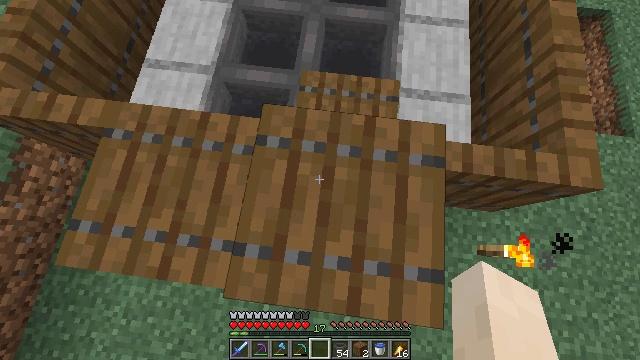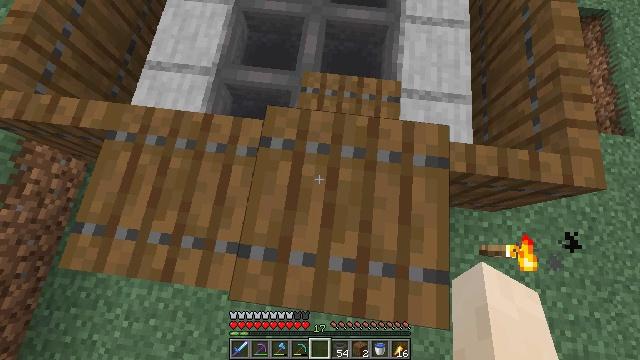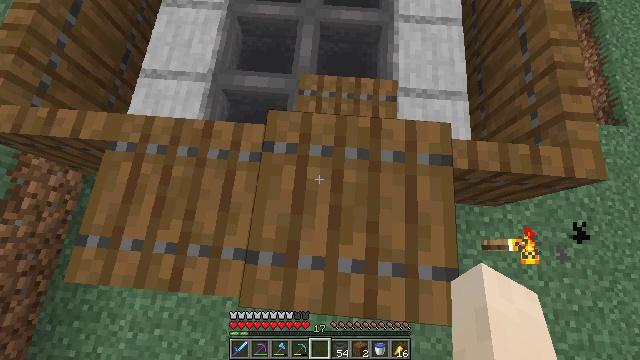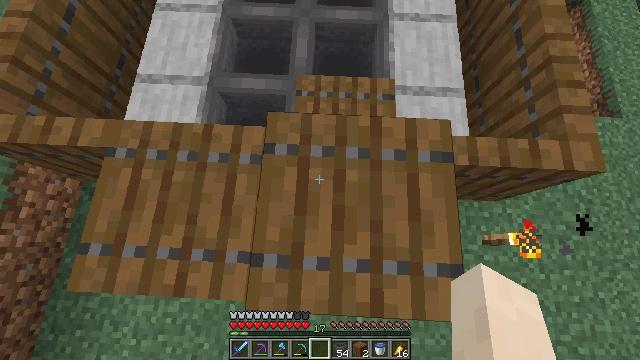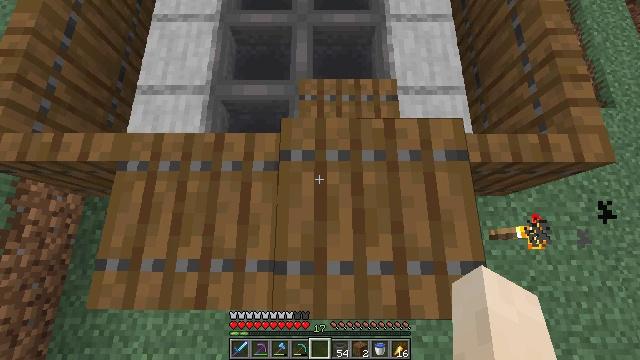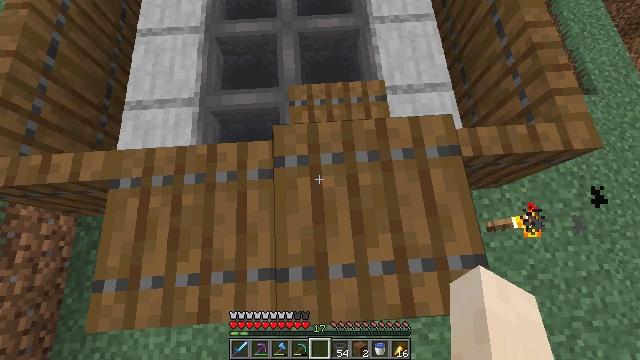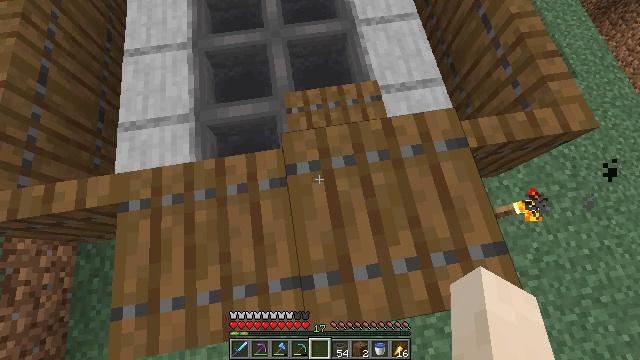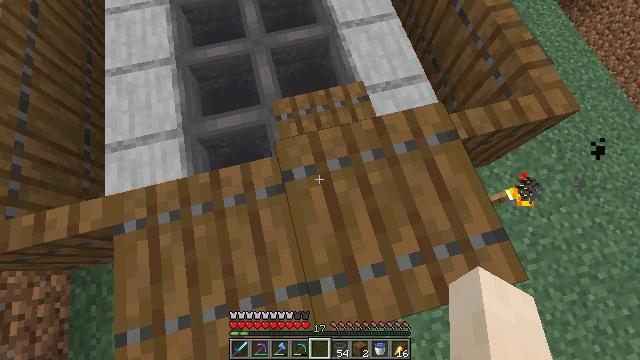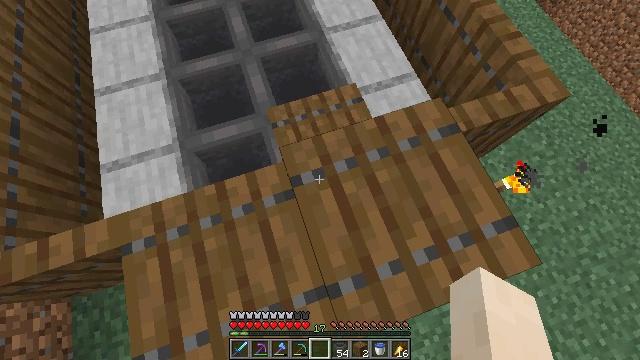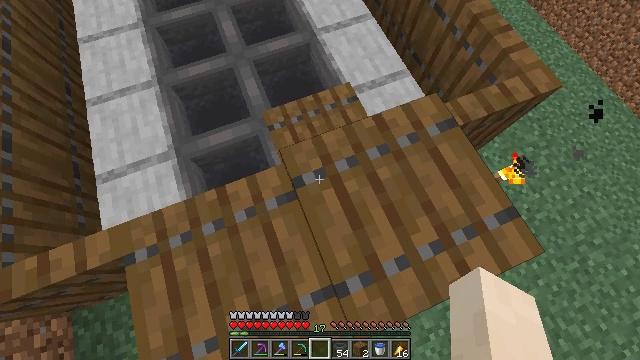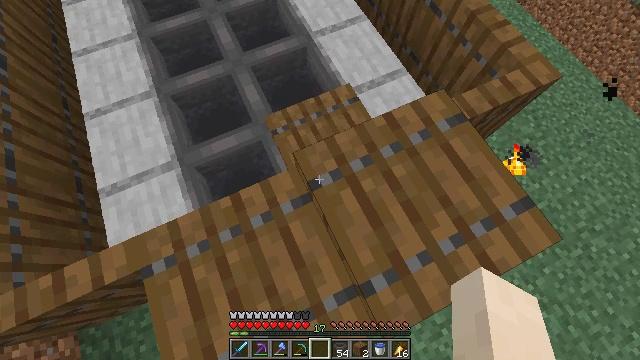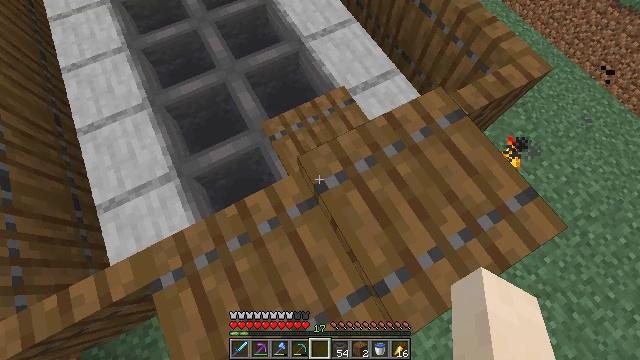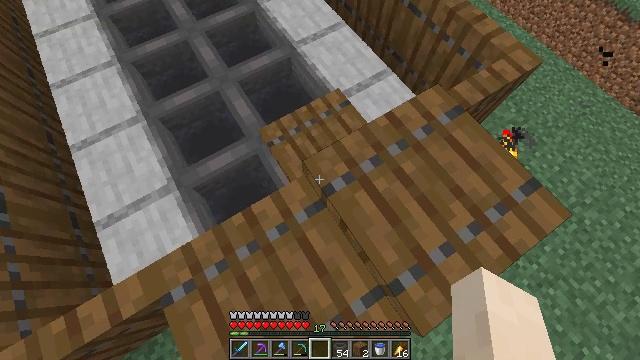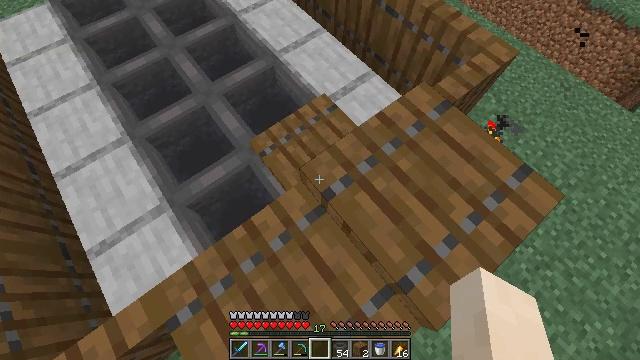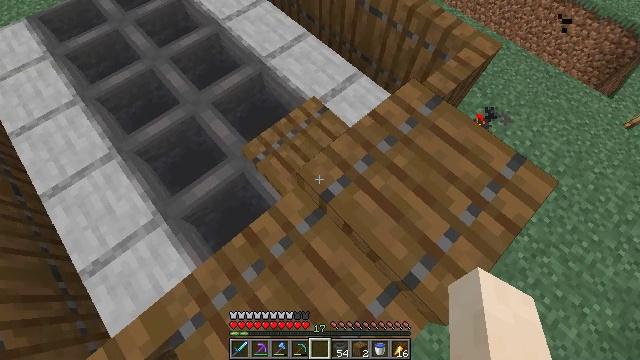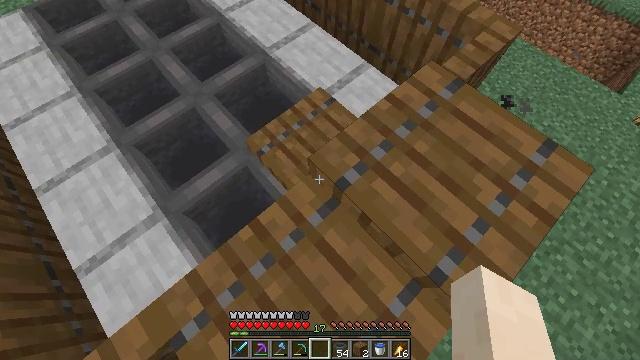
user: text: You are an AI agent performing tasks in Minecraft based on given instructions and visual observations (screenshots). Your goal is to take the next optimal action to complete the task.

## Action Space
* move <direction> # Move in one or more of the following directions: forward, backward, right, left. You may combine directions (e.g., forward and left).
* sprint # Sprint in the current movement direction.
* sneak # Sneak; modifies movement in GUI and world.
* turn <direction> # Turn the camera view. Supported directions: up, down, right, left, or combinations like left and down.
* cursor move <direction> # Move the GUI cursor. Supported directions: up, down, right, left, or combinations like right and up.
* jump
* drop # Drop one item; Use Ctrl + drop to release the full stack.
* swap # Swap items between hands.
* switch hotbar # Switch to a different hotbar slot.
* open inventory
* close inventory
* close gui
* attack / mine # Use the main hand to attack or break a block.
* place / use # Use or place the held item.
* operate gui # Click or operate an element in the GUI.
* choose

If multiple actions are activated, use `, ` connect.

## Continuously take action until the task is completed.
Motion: motion action
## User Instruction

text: Retrieve the spruce trapdoor by mining.
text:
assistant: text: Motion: move left, sneak
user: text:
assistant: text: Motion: move left, sneak, turn right
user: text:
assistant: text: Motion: move left, sneak, turn right
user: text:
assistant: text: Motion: move left, sneak, turn right
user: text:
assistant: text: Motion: move left, sneak, turn right
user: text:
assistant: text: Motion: move left, sneak, turn right and up
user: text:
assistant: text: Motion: move left, sneak, turn right
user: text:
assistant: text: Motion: move left, sneak, turn right and up
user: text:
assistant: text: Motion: move left, sneak, turn right
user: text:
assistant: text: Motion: move left, sneak, turn right
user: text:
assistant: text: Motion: move left, sneak, turn right
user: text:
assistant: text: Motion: move left, sneak, turn right
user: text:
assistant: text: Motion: move left, sneak, turn right and up
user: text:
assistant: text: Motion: move left, sneak, turn right
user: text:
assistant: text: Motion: sneak
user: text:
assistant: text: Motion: sneak
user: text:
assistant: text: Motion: sneak
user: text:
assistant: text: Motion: sneak
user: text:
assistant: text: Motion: sneak
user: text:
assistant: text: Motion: move left, sneak
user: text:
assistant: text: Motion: move left, sneak
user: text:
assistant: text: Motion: move left, sneak
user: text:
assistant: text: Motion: move left, sneak
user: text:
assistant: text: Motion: sneak
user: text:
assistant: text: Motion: sneak
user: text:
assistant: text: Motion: sneak
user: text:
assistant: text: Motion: sneak
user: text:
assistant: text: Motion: sneak
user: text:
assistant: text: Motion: sneak
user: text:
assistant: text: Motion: sneak